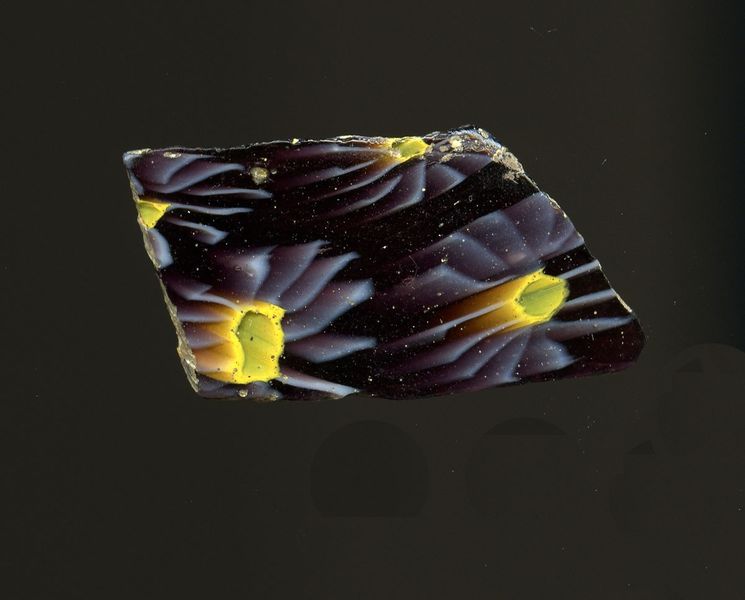
Titel: Fragment eines Gefäßes
Standort: Hamburg
Institution: Museum für Kunst und Gewerbe Hamburg
Schlagwörter: glas, antike, technik, kaiserzeit, aufbewahrung, blumenornamente, schankgeschirr, gefäß, behälter, frühe kaiserzeit, prinzipat, römische, millefiori, mittlere, späte